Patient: sex M, age 63
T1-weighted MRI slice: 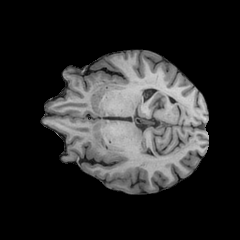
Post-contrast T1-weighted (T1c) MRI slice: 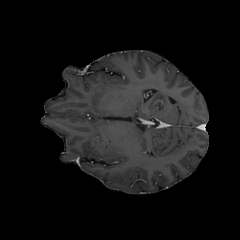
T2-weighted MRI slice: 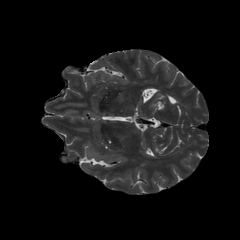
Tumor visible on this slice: no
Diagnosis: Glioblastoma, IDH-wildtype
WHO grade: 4